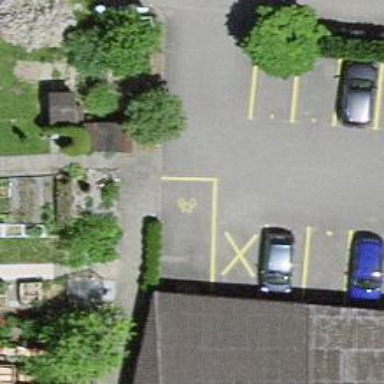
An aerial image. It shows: Parking aisle designated as service road.